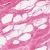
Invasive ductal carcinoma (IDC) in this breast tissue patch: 0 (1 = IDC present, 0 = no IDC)